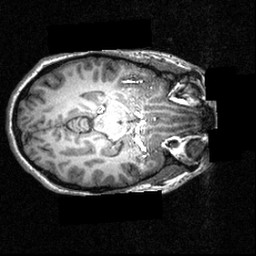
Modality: T1w
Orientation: axial
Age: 21
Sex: female
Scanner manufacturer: siemens
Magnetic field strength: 3.951 T
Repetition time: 1.5 s
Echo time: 0.00335 s